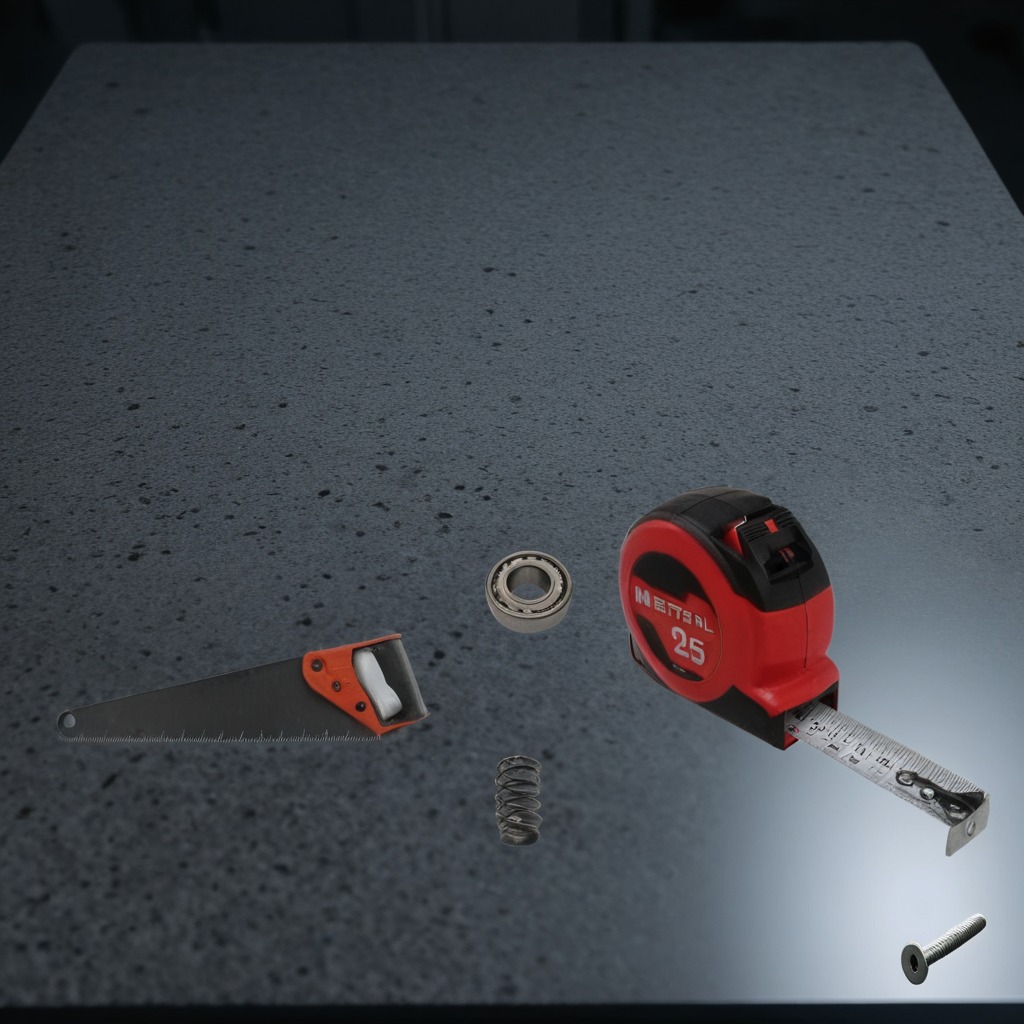
A ball bearing, a measuring tape, a metal machine screw, a coiled metal spring, and a handheld metal saw are lying on a clean granite table inside a workshop at night.